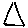
Label: triangle